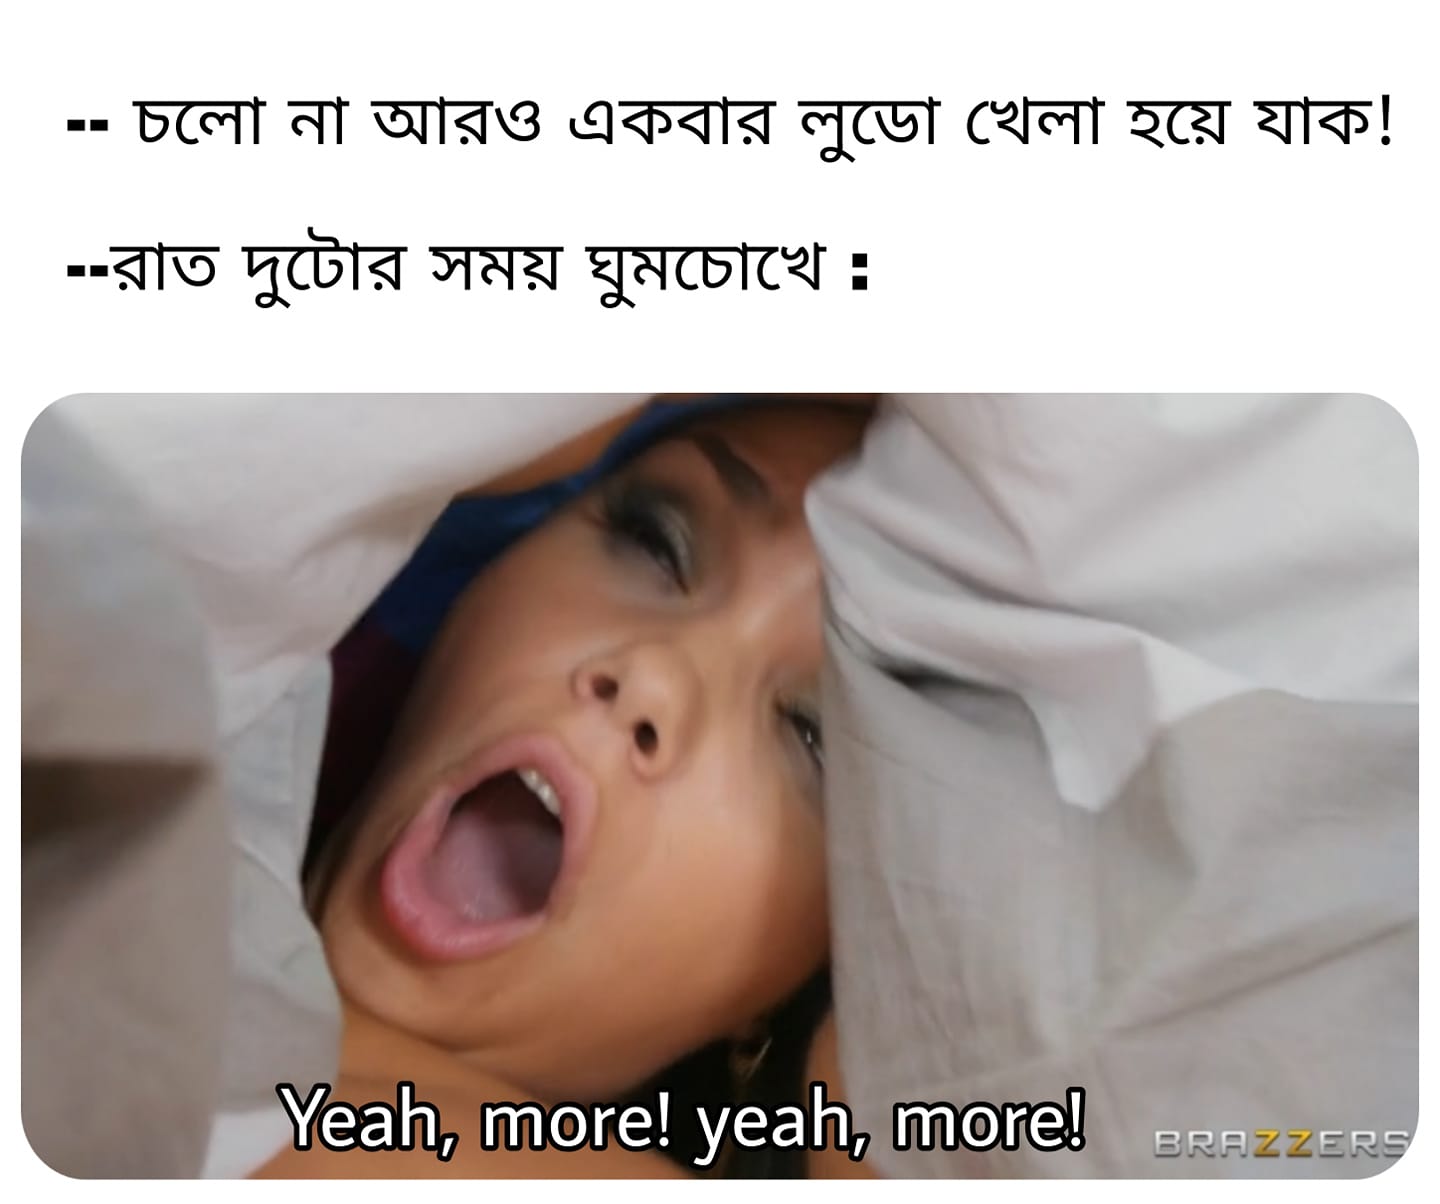
Caption: -- চলো না আরও একবার লুডো খেলা হয়ে যাক !   -- রাত দুটোর সময় ঘুমচোখে   Yeah, more ! yeah, more !
Label: hate